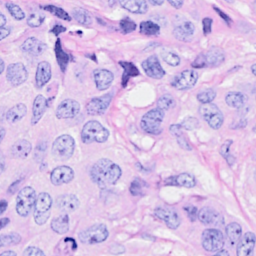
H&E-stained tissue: Breast